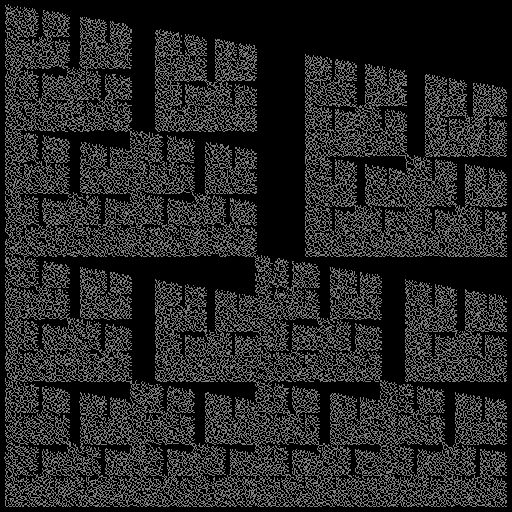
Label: castle